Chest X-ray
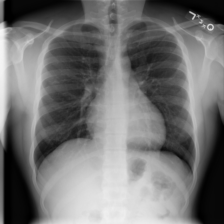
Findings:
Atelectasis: negative
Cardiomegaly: negative
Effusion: negative
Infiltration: negative
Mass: negative
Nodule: negative
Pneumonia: negative
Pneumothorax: negative
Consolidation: negative
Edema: negative
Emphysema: negative
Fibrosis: negative
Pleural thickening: negative
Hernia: negative